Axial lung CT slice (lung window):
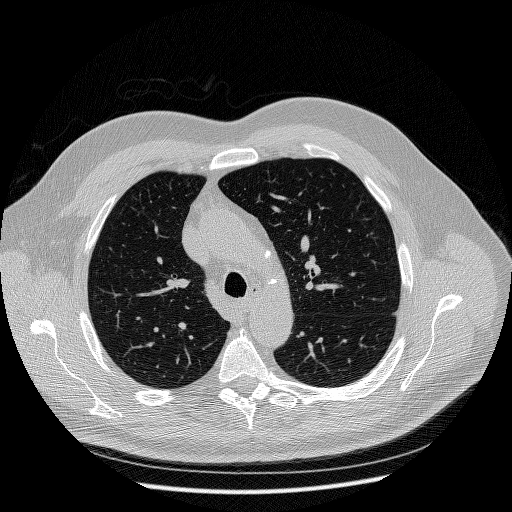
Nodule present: no